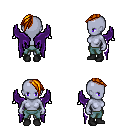
a pixel art fantasy rpg character, female body template, dark elf, purple skin, purple wings, teal pants, dark blonde long mohawk hairstyle, black shoes, four views (front, back, left, right), 2x2 character sprite sheet, small pixel art, hard edges, no anti-aliasing